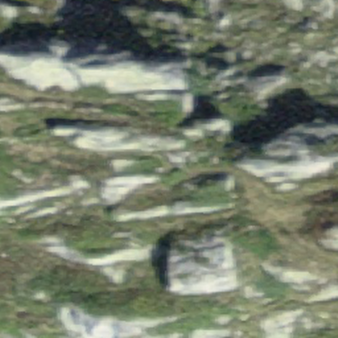
Label: bouldering_area